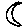
Label: moon